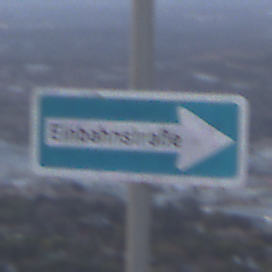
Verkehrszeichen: EinbahnstrasseRechtsweisend
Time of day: SunriseSunset
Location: Outdoor (Suburban)
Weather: Clear
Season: NotSpecified
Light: Natural